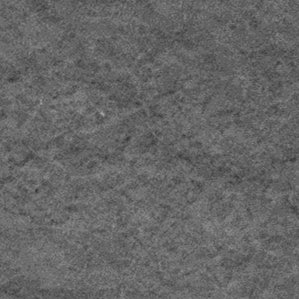
Label: frost